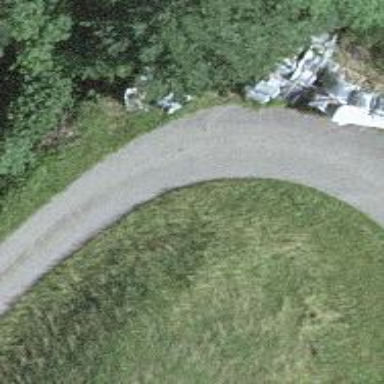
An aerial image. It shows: Well-maintained track road with grade 1 tracktype.